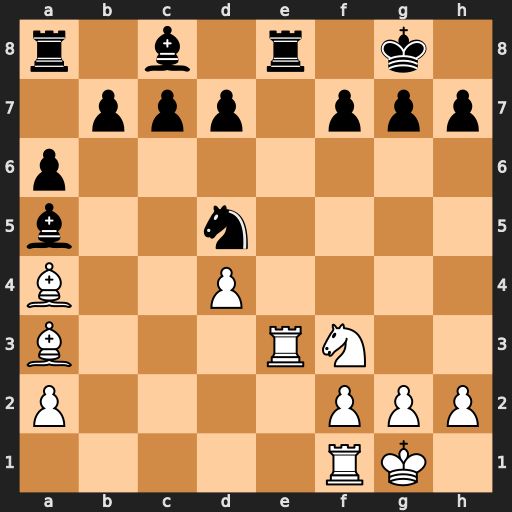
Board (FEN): r1b1r1k1/1ppp1ppp/p7/b2n4/B2P4/B3RN2/P4PPP/5RK1
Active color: w
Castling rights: -
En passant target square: -
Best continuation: Rxe8#